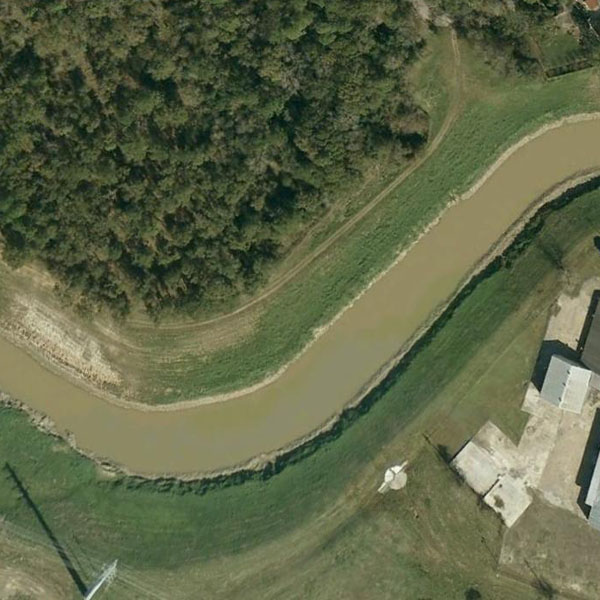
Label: River